Question: Having a strange problem.
I'm using SASS, I have compass installed, but don't need to use it because I have LiveReload.
With LiveReload I've pasted the script into my index2.html file. Then in Output Paths I have my sass/main.scss folder targeted to the css/main.css folder. However for some reason it still outputs to a stylesheet folder.
This is driving me nuts, how do I force SASS or lifereload to make sure I'm outputting to the correct folder? I never created the stylesheets folder and when I deleted and make a change and save my main.scss file it recreates the stylesheets folder and puts main.css inside that X_X
I believe it is a config file somewhere in this python project. I Found a config.rb file, but path seems fine there, so it must be another setting somewhere... I'm going to keep looking, or I could ask the Python dev Monday
'''
# Require any additional compass plugins here.
require 'compass/util'
require 'compass/browser_support'
require 'compass/sass_extensions'
require 'compass/version'
require 'compass/errors'
require 'compass_twitter_bootstrap'
require 'breakpoint'
require 'toolkit'
# Set this to the root of your project when deployed:
http_path = "/"
css_dir = "css"
sass_dir = "sass"
images_dir = "img"
javascripts_dir = "scripts/js"
environment = :production
output_style = (environment == :production) ? :compressed : :expanded
'''

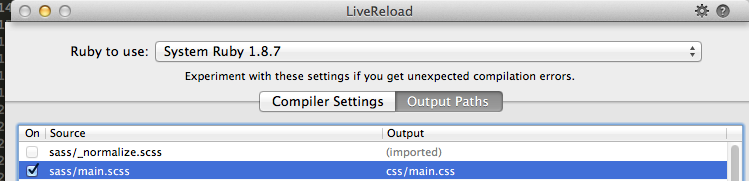
Answer: The problem was how it was setup by the previous developer, not that he was causing a bug, it was just the way he had it setup.
I created a new folder and moved my files there and now my SCSS files in the SASS folder does compile correctly into the CSS folder.